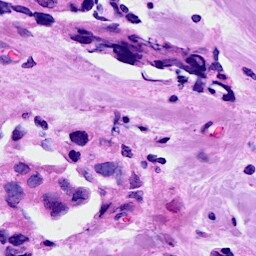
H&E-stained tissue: Breast